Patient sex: M
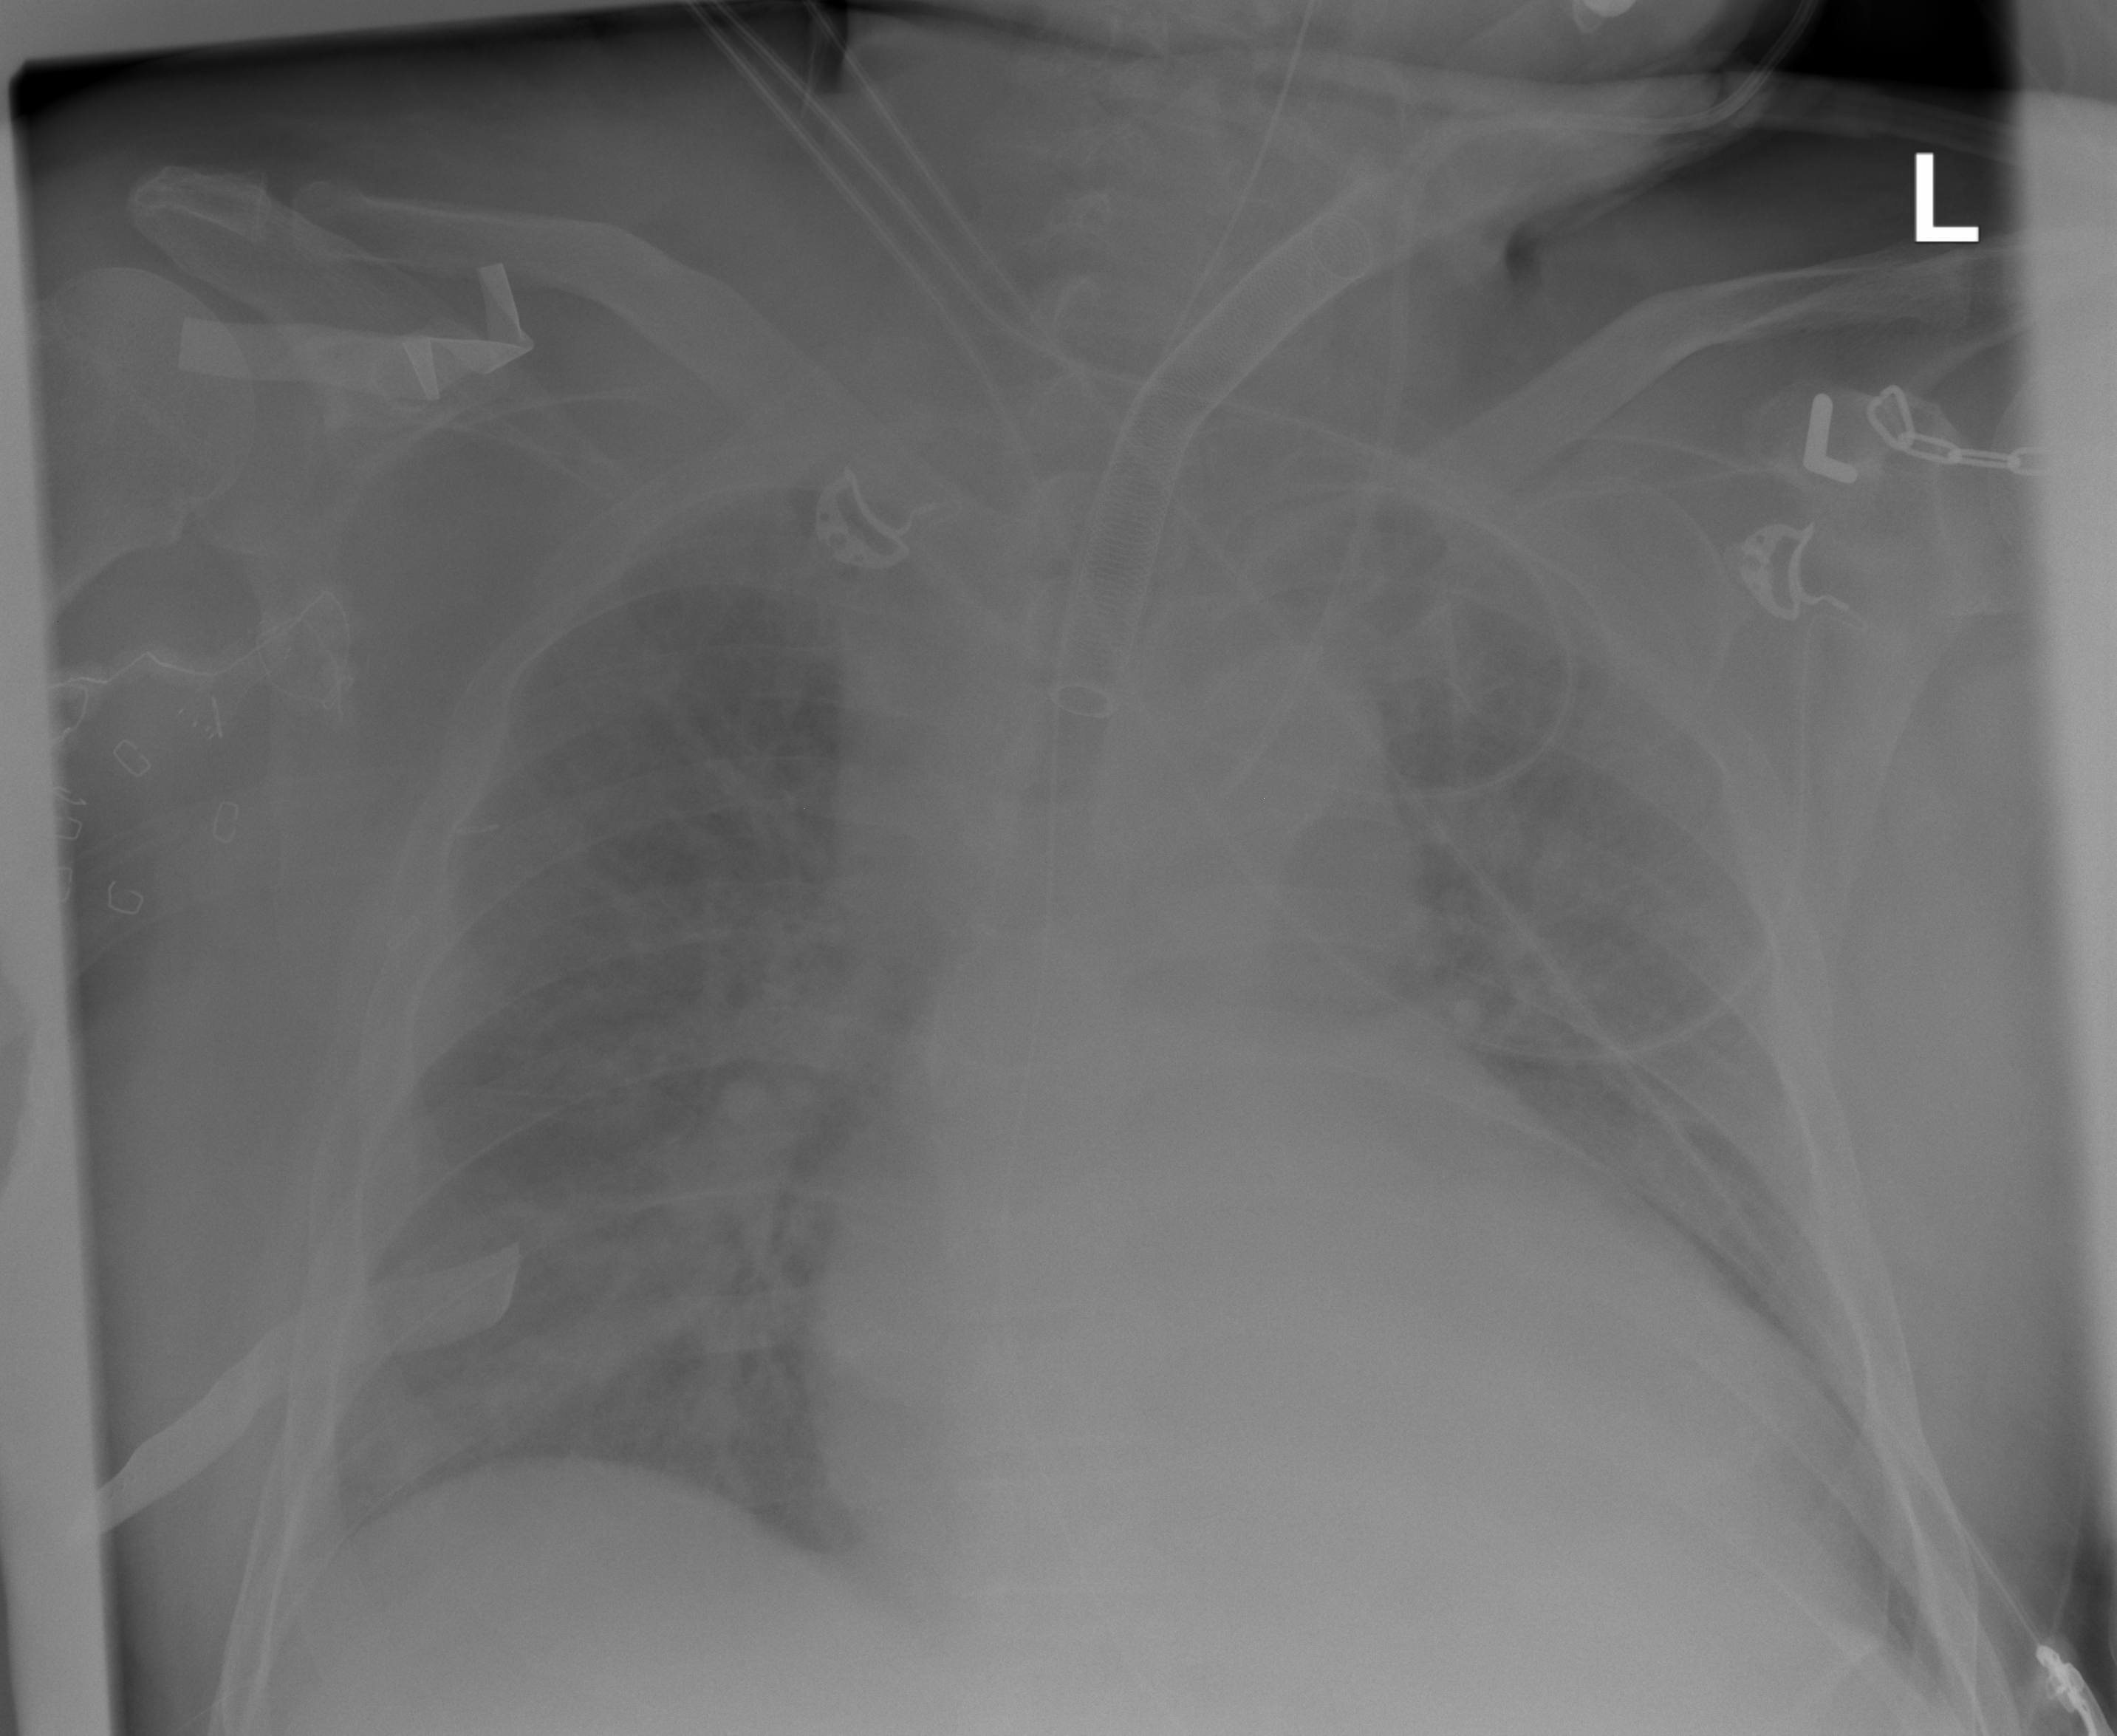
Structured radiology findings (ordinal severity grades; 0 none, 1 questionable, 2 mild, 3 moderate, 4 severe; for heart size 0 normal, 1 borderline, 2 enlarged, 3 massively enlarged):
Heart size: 2
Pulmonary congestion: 2
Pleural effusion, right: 0
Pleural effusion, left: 0
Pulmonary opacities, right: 2
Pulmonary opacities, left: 2
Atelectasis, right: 2
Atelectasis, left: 2